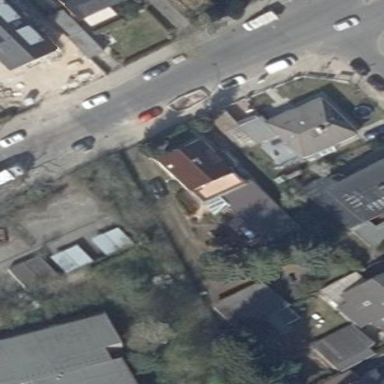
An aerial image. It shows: Detached building with gabled roof.